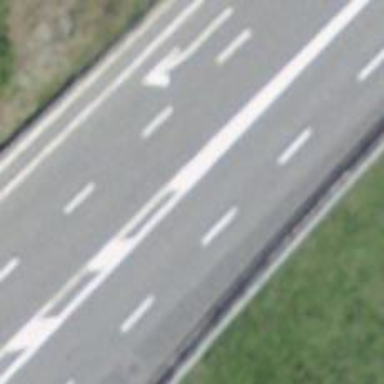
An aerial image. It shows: Paved tertiary road.